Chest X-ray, AP view. Patient: 22 years old, sex M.
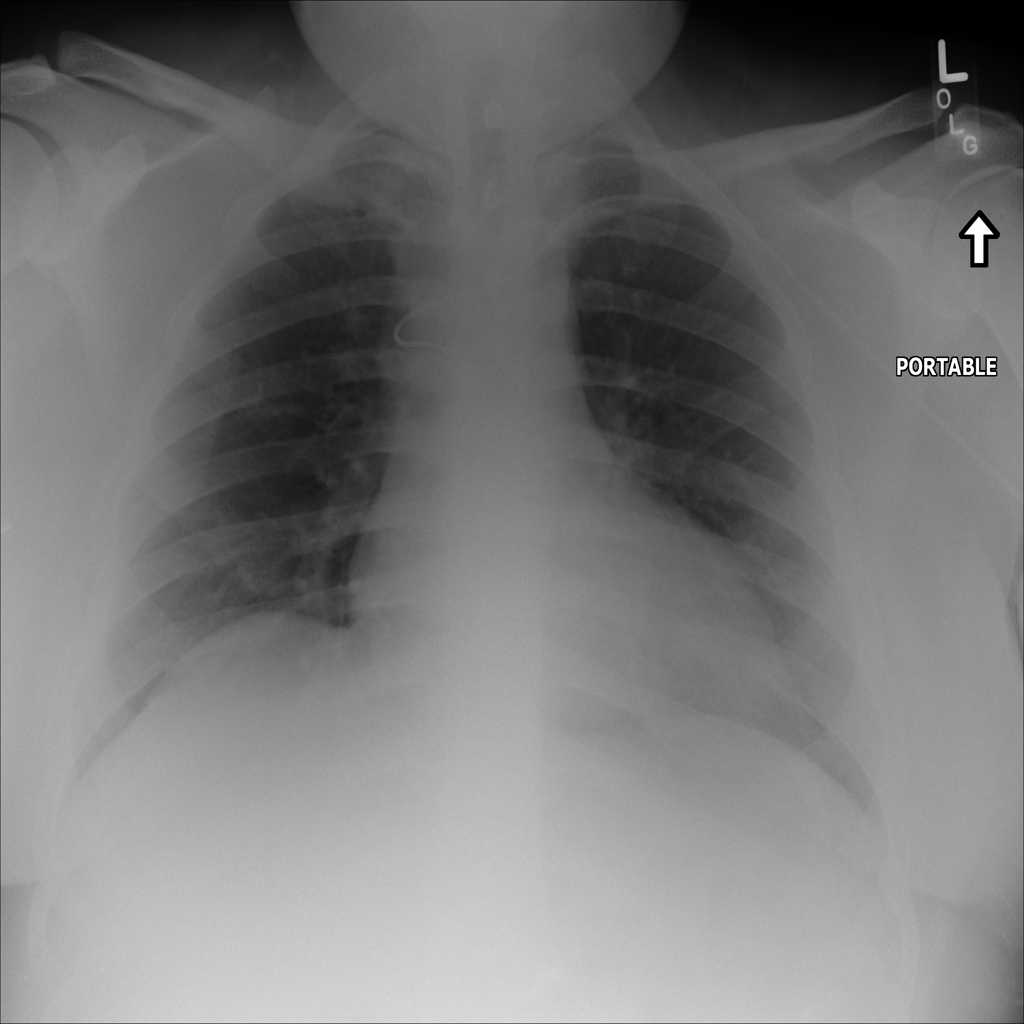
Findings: No Finding